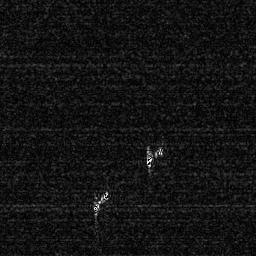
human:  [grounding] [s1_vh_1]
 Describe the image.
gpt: In the satellite image, there is  <ref>1 medium ship </ref> <box>[[55, 55, 64, 65, 0]]</box> located at center,  <ref>1 medium ship </ref> <box>[[35, 73, 43, 83, 0]]</box> located at bottom.